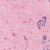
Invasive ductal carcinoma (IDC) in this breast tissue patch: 0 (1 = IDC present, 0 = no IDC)